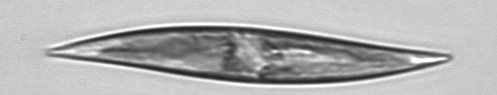
Label: Pleurosigma